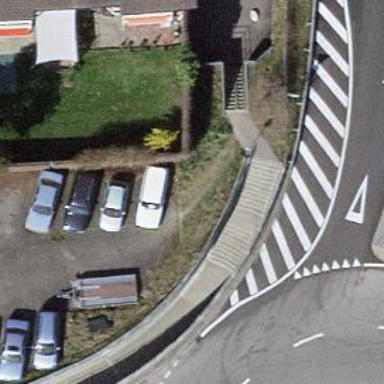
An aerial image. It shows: Footway passing through tunnel.